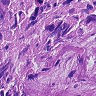
Metastatic tissue present: yes